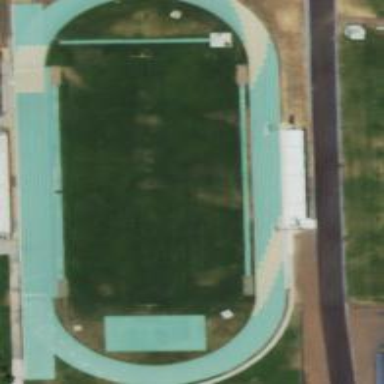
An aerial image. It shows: Pitch for American football.